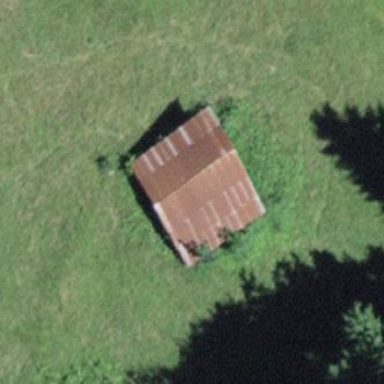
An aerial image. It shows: Rural barn.